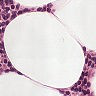
Metastatic tissue present: no